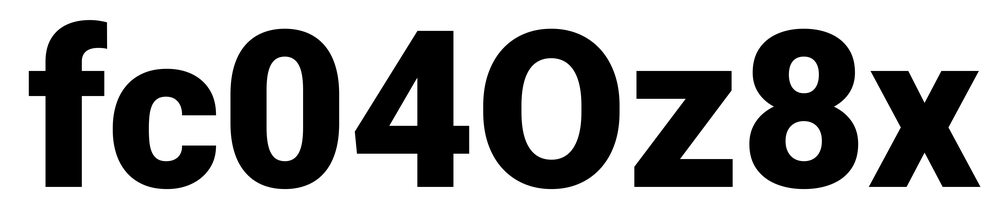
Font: Roboto_Black